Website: home-depot
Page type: stored-credit-cards
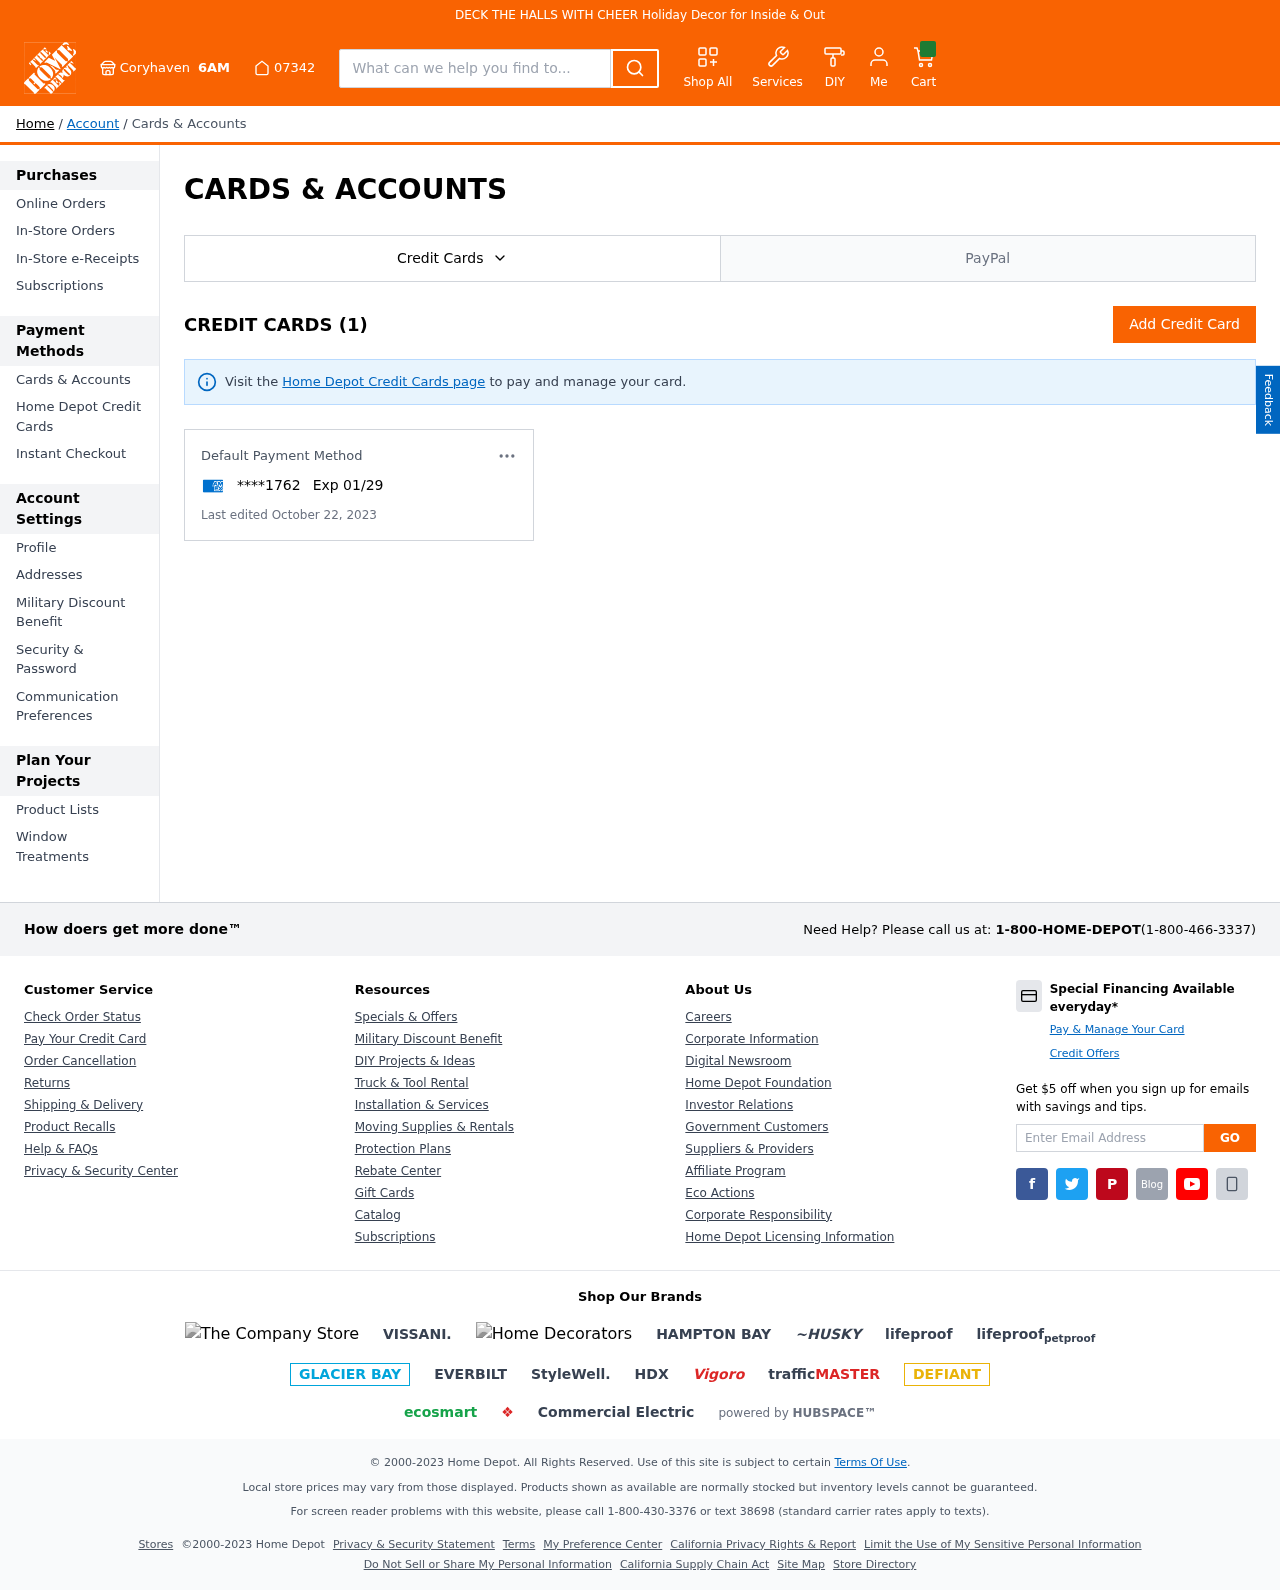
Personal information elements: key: PII_CARD_EXPIRY
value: Exp 01/29
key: PII_CARD_LAST4
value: ****1762
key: PII_CITY
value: Coryhaven
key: PII_POSTCODE
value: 07342
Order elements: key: ORDER_DATE
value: October 22, 2023
Search elements: key: HEADER_SEARCH
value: What can we help you find to...